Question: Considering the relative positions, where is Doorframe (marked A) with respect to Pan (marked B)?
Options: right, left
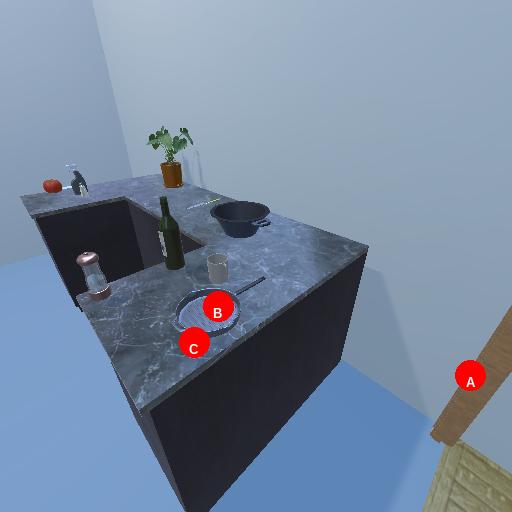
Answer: right